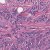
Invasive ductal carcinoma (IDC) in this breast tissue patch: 1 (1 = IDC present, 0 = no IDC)